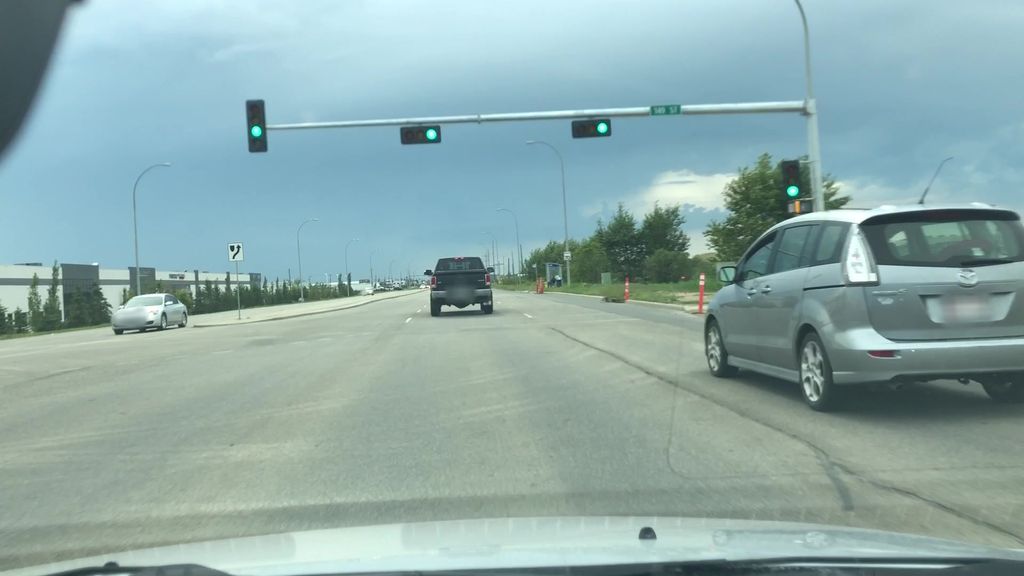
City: edmonton